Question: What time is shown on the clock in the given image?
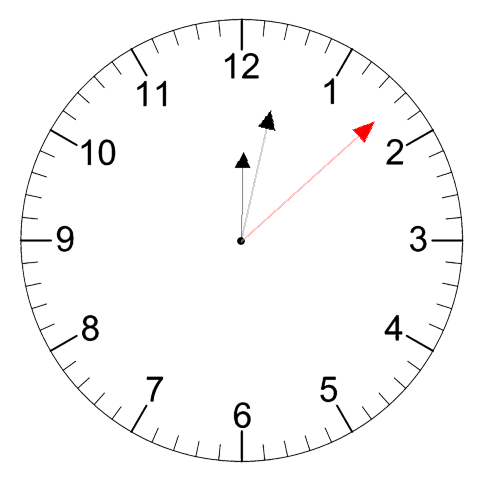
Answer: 12:02:08